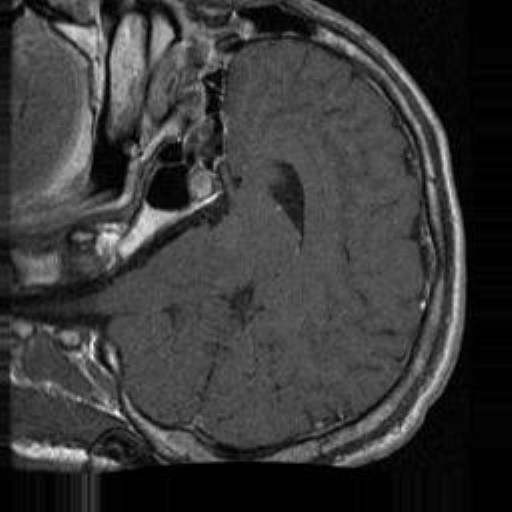
Label: brain_tumor